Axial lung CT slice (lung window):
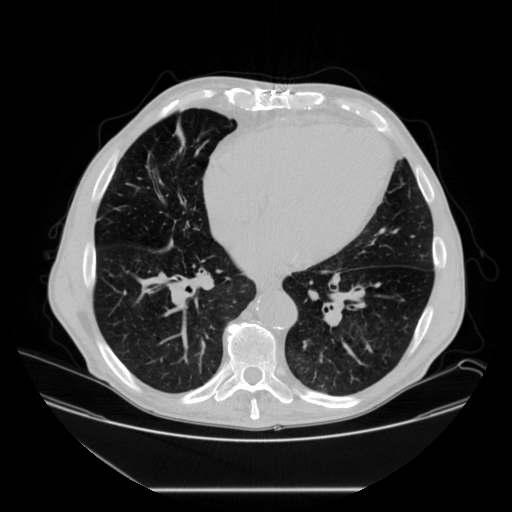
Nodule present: no